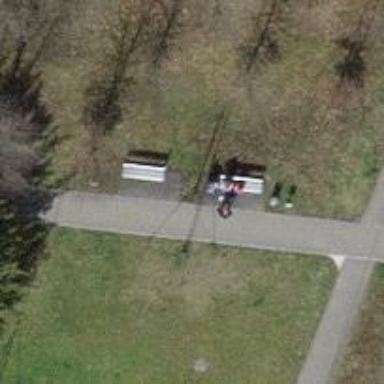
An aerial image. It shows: Bench for seating.